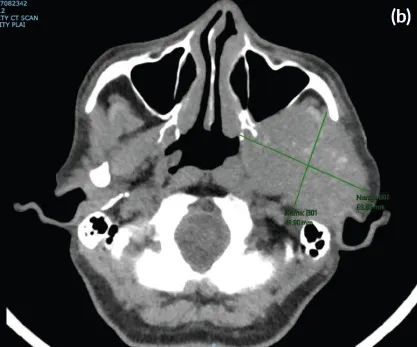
(b): CT scan of the left parotid mass with osseous destruction of the mandible.
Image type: radiology (ct)